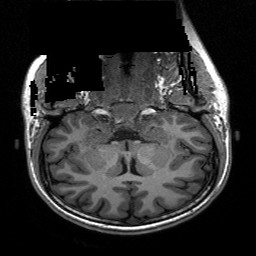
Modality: T1w
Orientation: sagittal
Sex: female
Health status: healthy
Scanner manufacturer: siemens
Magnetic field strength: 3 T
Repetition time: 3.2 s